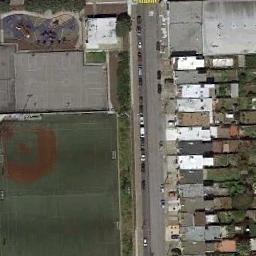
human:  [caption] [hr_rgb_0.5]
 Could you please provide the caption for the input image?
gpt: A baseball diamond and many trees are on both side of a road beside many trees .

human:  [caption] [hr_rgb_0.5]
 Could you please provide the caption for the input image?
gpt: A baseball diamond next to the residential area and some basketball courts beside .

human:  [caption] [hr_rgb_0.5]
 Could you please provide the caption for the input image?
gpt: There is a simple baseball diamond in the wasteland next to the houses .

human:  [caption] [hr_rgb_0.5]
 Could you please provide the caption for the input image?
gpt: There is a white house on the edge of the baseball field .

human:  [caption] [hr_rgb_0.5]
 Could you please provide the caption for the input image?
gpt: Many buildings are next to  the baseball diamond .